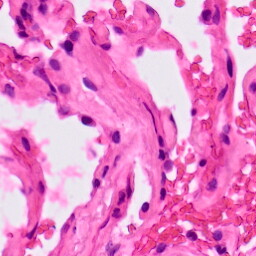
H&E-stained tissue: Lung